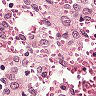
Metastatic tissue present: no